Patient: sex M, age 61
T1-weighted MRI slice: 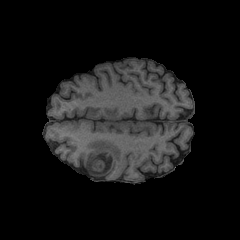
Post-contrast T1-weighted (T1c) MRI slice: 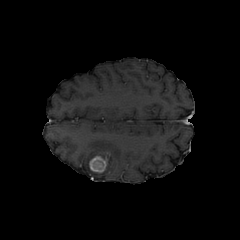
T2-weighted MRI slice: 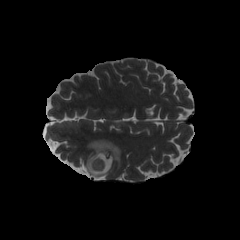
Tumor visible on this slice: yes
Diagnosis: Glioblastoma, IDH-wildtype
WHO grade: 4